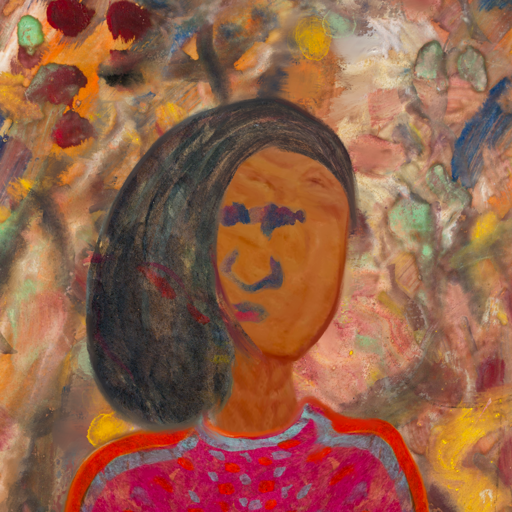
Background: Mother_And_Son_Mother, Head And Neck Front: Pious_Lady, Face Front: In_The_Sun, Bust: Sisters, Hair Front: Gypsy_Mother, Head Accessory: Blank, Second Necklace: Blank, Necklace: Blank, Baby: Blank